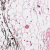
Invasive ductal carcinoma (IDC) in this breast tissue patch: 0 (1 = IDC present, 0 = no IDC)